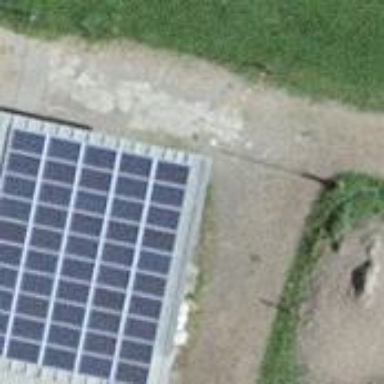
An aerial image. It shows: Solar power generator.